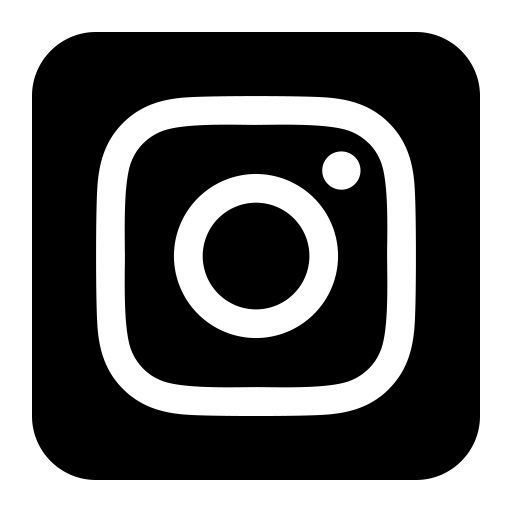
Tags: icon, FontAwesome, fa-icon, brand, square, instagram